Field crop: maize
Growth stage: 2
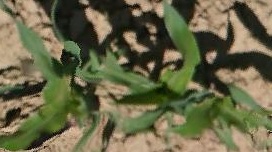
Species: maize